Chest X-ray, PA view. Patient: 73 years old, sex F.
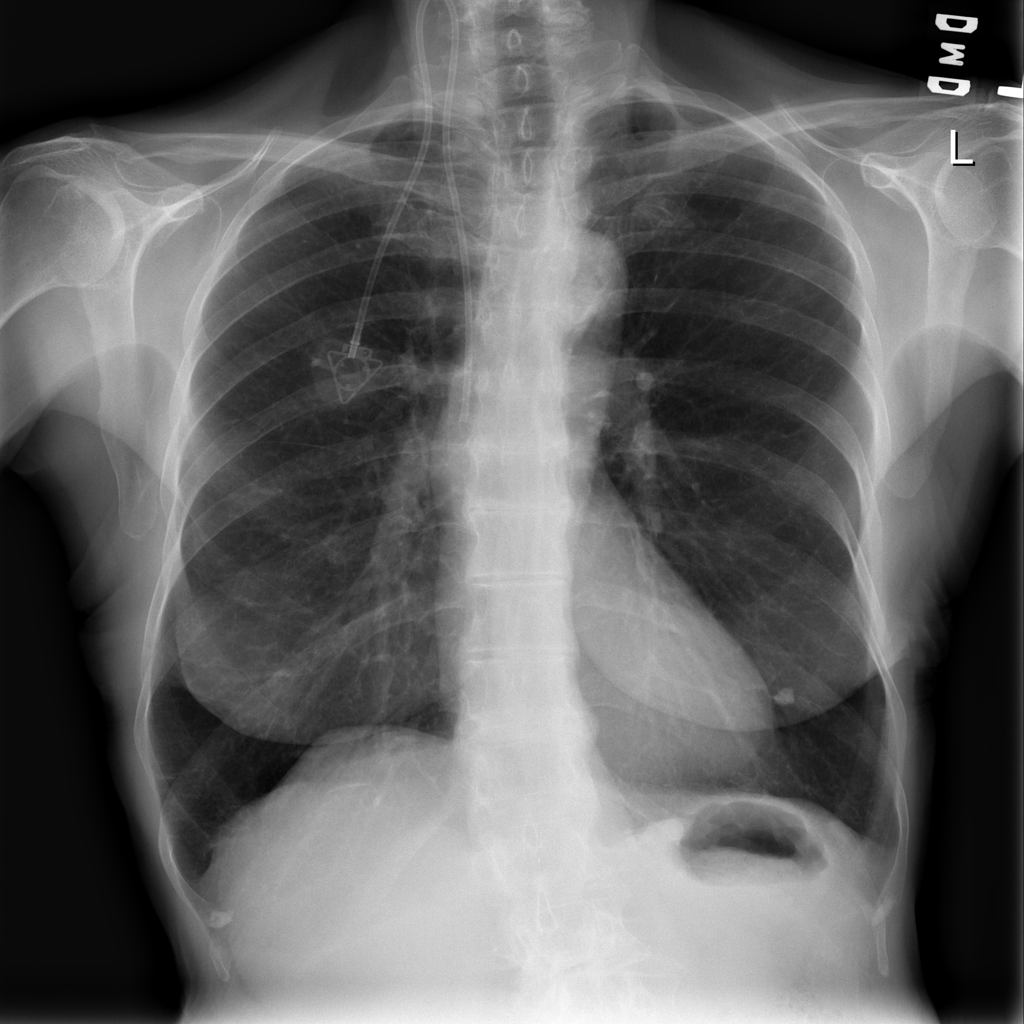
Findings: No Finding